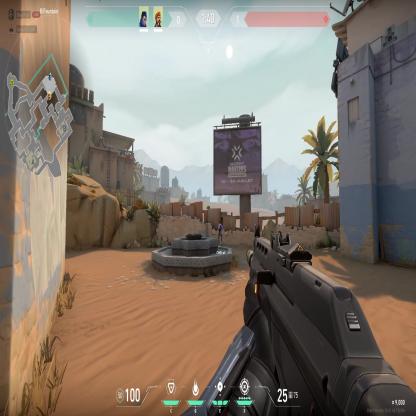
Label: teammate